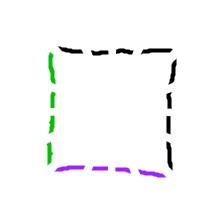
Shape: square